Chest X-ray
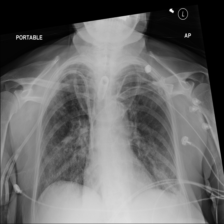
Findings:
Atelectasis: negative
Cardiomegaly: negative
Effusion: negative
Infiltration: positive
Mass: negative
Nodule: negative
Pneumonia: negative
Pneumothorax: negative
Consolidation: negative
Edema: negative
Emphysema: negative
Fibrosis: negative
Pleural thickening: negative
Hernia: negative